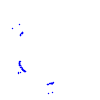
Particle: proton